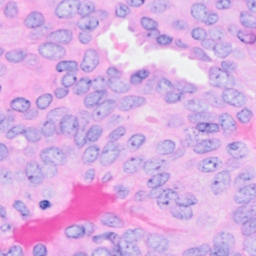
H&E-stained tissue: Breast